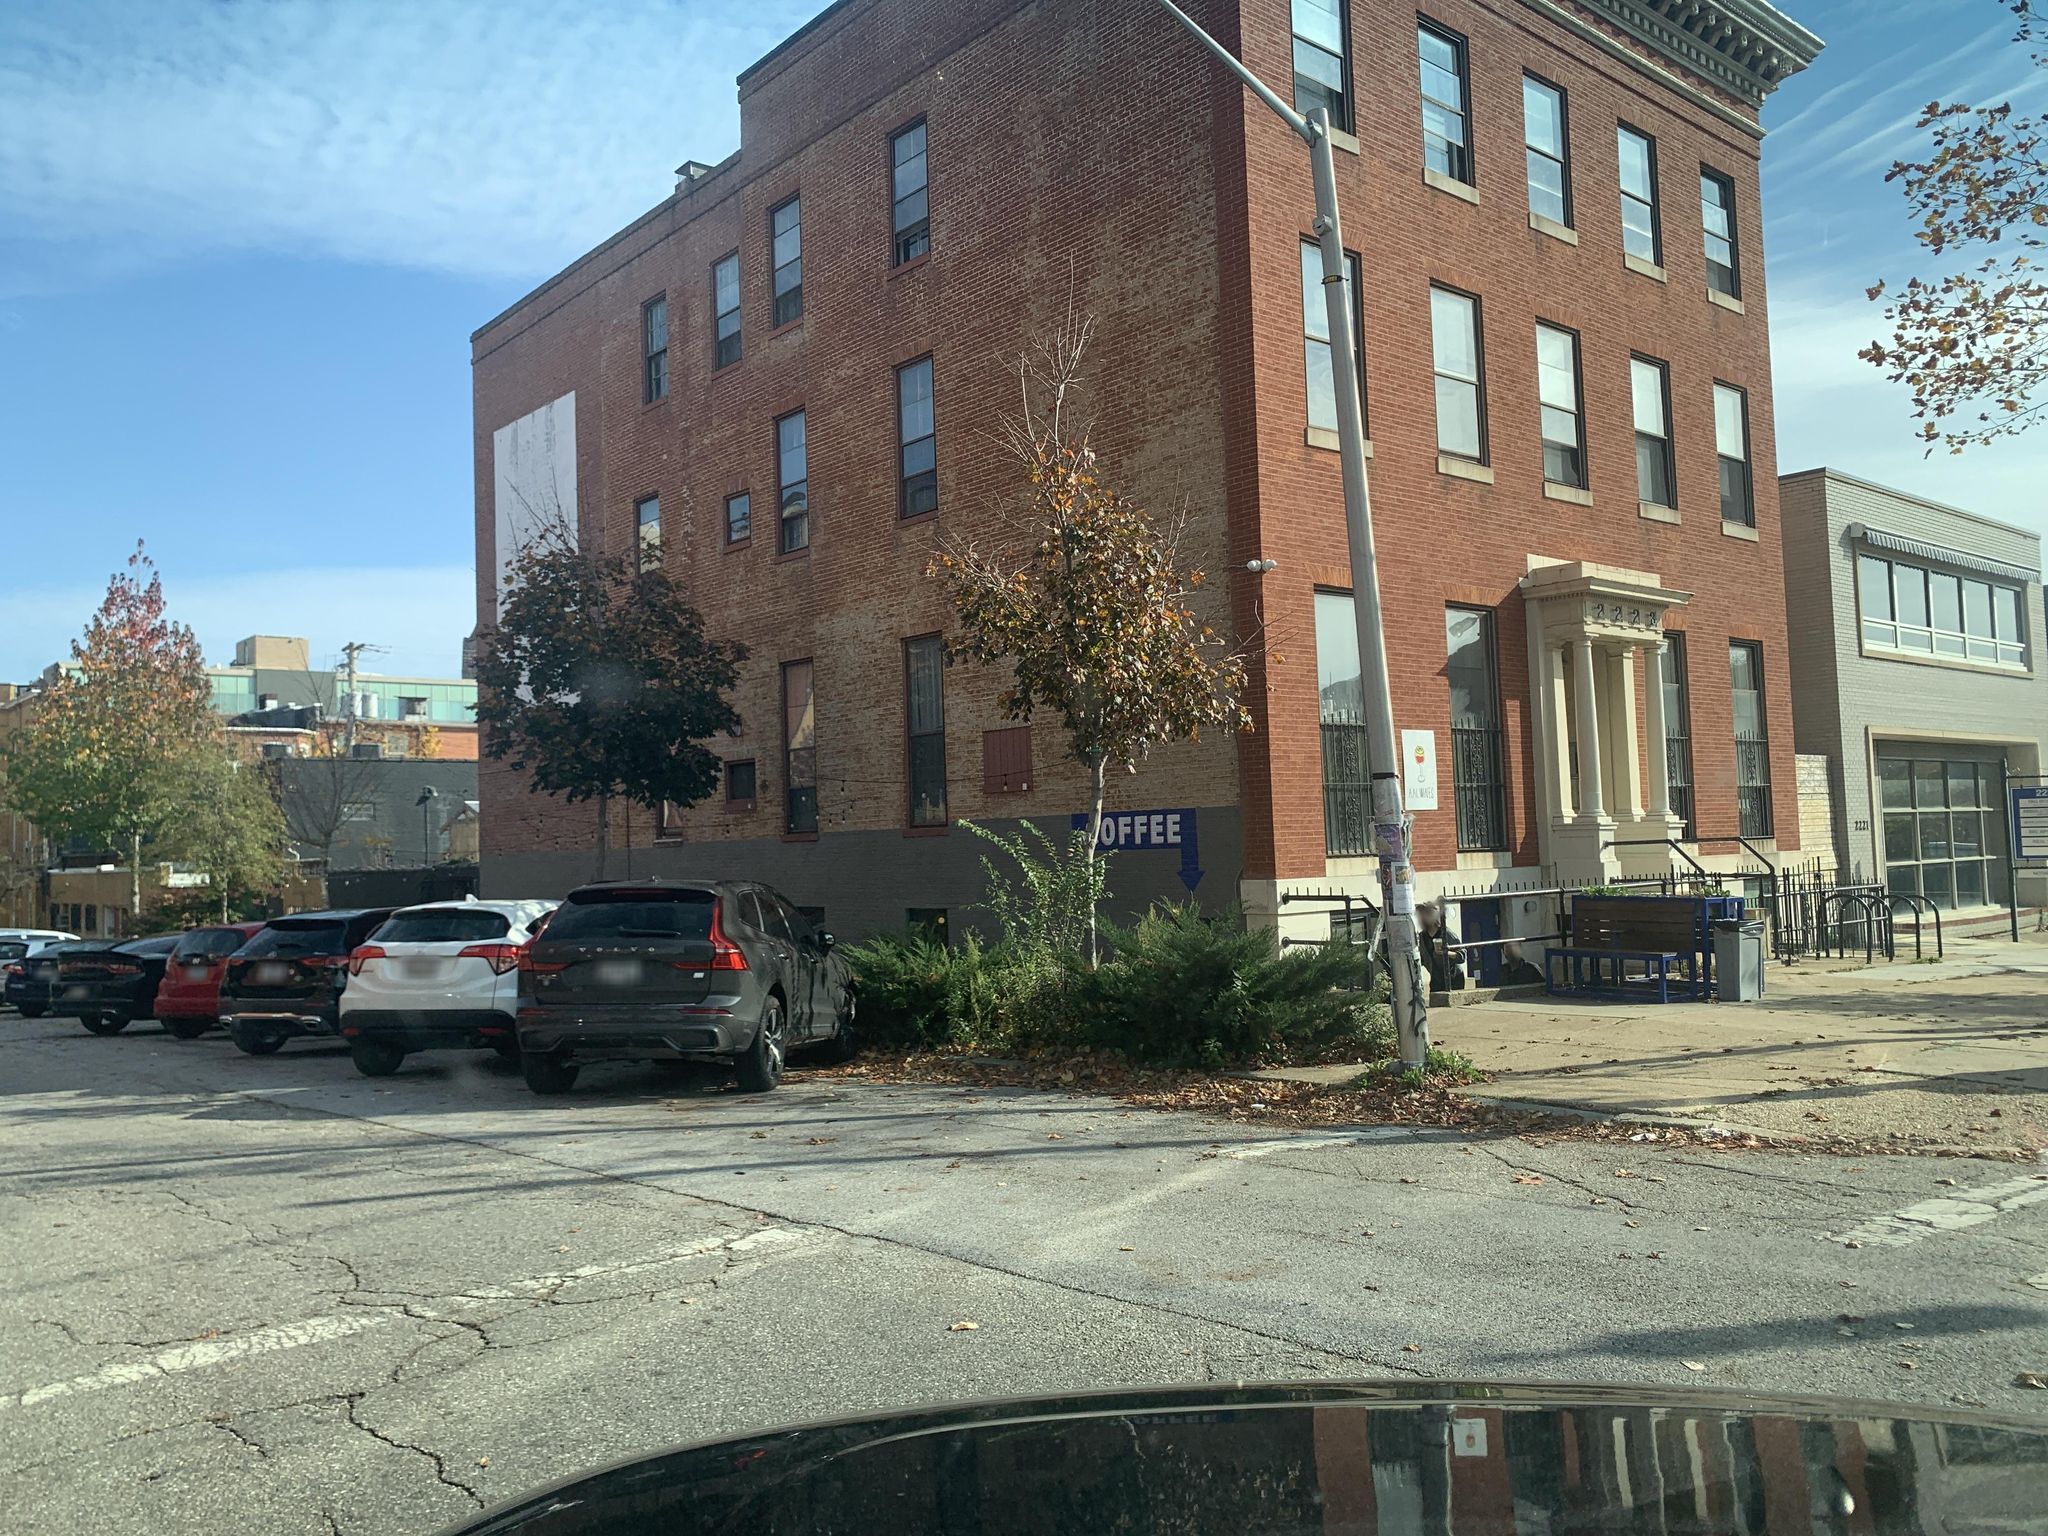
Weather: clear
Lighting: day
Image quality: good
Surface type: driving surface
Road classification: footway
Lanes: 2
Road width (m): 2.0
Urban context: urban centre
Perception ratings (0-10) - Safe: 4.63, Lively: 2.03, Beautiful: 4.56, Boring: 3.09, Depressing: 3.81, Wealthy: 6.41